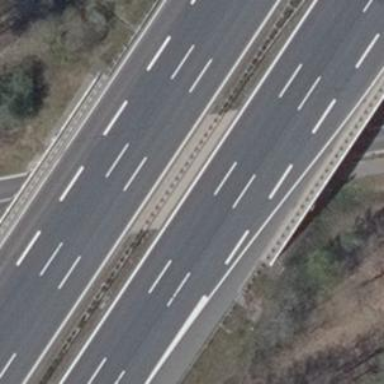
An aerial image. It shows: It's motorway area.